Question: What setting is visible?
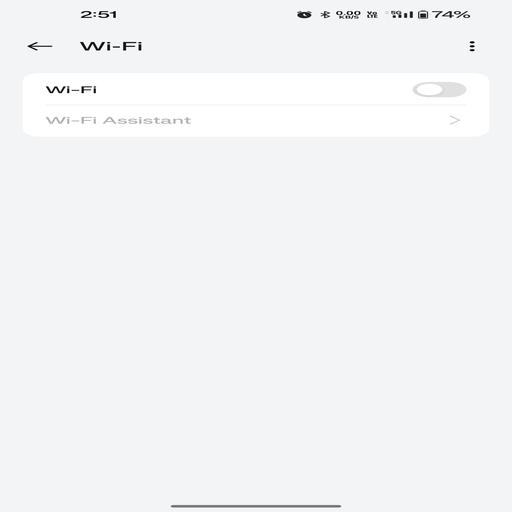
Answer: Wi-Fi settings